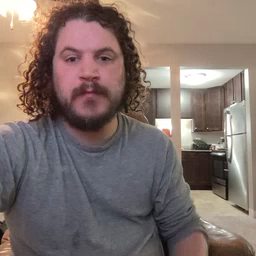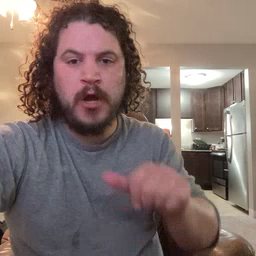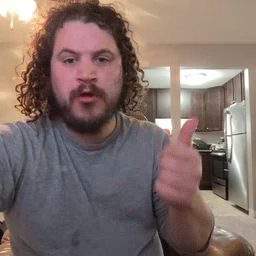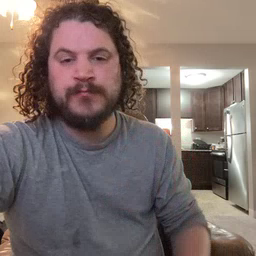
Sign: another